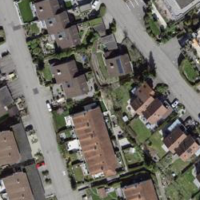
EUNIS habitat code: 54
Species observed at this site:
Cotinus coggygria